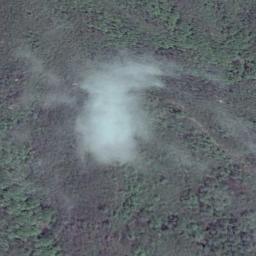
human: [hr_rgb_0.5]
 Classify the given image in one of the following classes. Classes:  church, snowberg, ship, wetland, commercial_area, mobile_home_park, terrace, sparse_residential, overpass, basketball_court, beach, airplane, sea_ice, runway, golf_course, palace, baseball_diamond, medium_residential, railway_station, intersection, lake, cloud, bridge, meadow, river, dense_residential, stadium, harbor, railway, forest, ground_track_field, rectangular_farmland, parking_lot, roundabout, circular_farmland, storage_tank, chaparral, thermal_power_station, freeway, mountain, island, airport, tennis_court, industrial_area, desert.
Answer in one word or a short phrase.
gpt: cloud